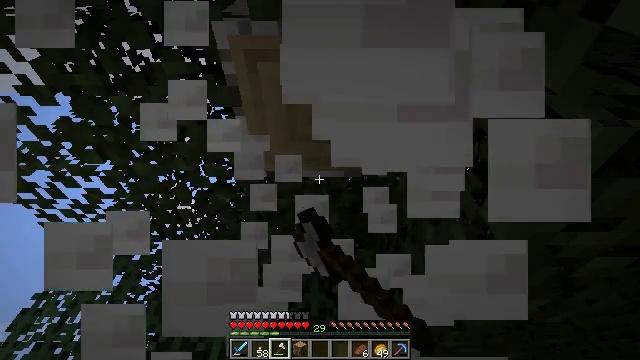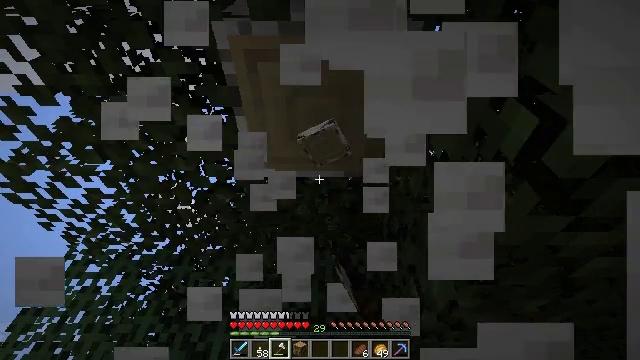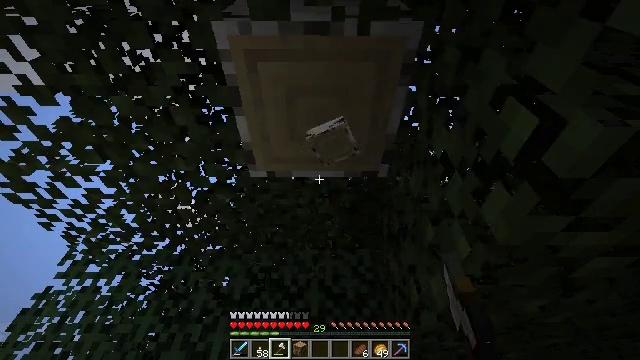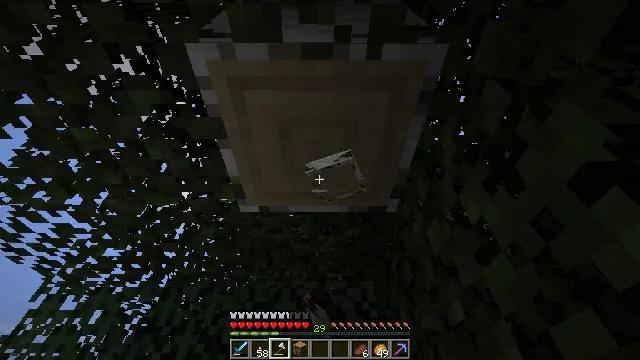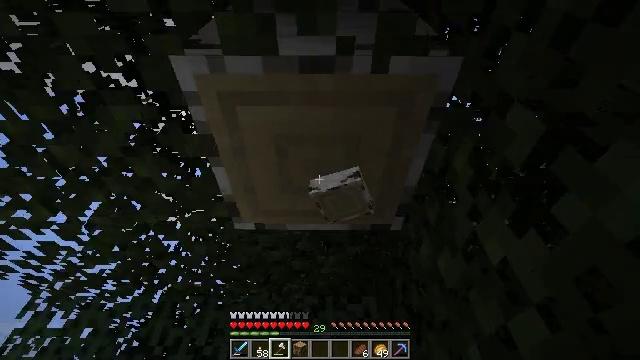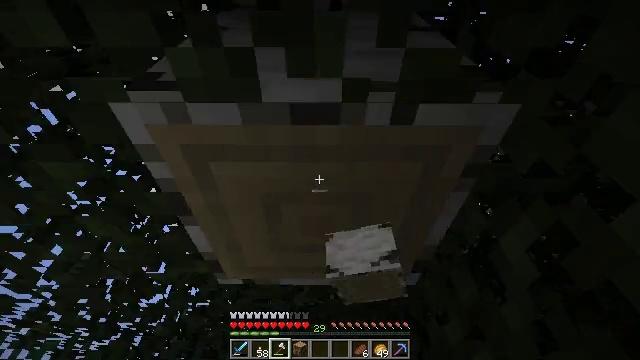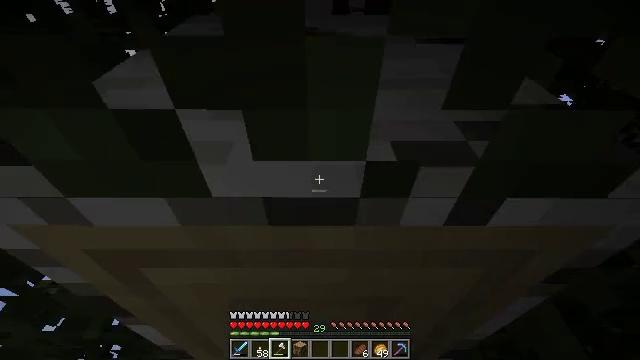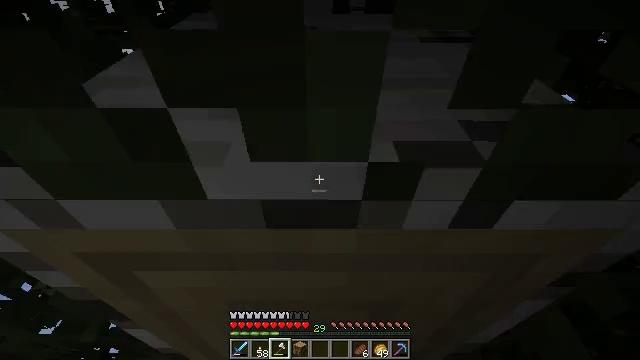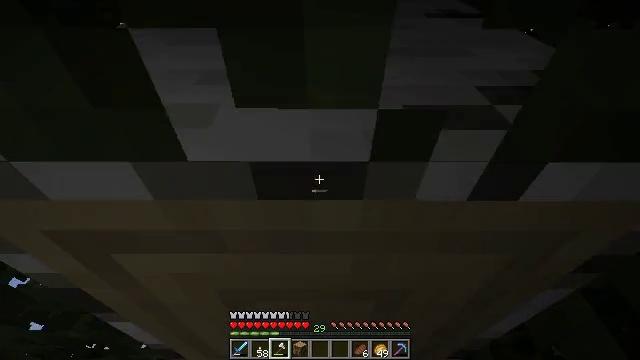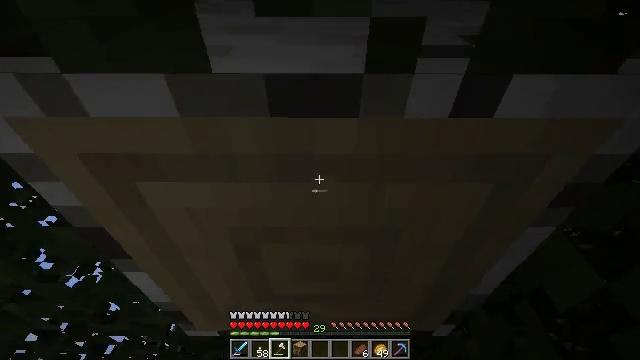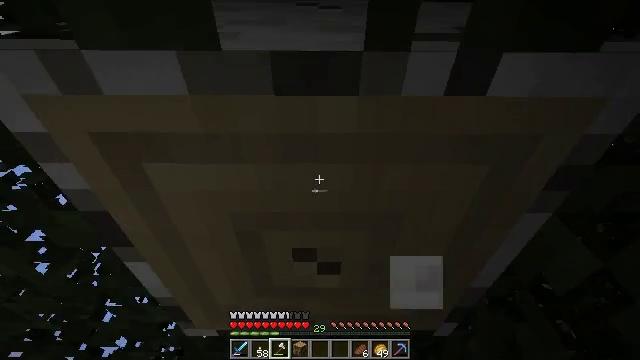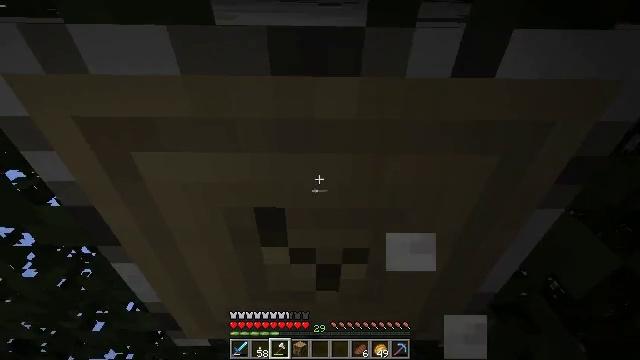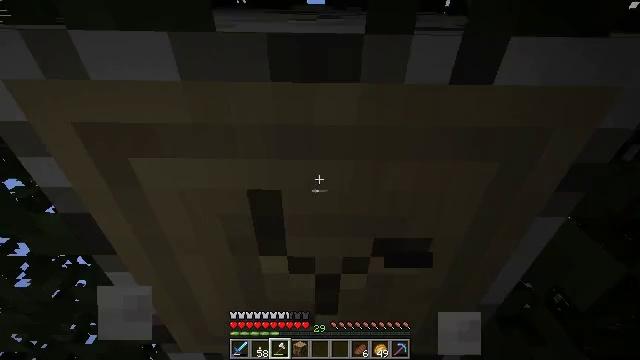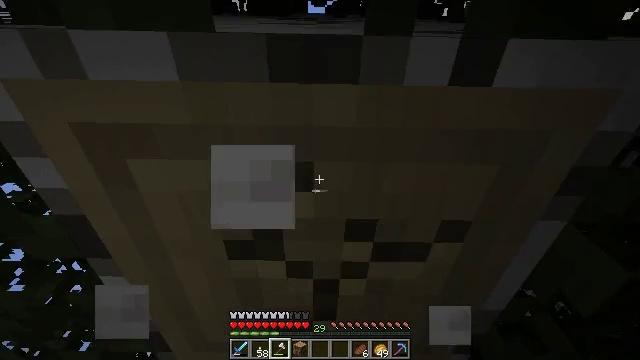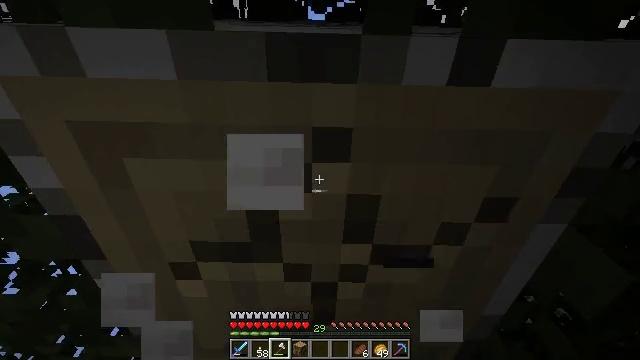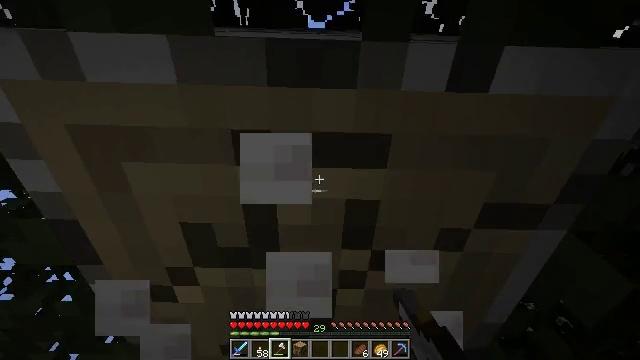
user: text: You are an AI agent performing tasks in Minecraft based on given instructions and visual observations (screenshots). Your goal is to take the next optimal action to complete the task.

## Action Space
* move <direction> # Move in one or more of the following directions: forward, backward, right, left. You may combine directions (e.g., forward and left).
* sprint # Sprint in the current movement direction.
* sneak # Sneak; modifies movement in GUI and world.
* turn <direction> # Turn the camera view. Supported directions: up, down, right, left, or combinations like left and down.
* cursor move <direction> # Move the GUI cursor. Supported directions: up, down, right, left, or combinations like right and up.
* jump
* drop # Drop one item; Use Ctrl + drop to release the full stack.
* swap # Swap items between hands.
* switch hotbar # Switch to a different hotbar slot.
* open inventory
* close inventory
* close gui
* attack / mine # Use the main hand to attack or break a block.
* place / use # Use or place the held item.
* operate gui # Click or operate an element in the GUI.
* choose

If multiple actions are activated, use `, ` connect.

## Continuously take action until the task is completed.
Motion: motion action
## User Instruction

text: Break the birch log in the forest.
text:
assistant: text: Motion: attack / mine
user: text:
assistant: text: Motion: attack / mine
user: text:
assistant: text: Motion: move forward, jump
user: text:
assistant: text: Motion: move forward, jump
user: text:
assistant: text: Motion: move forward, jump
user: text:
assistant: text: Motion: move forward, jump
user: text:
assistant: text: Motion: move forward
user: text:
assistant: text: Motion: no_op
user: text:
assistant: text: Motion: turn up
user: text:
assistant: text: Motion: turn up, attack / mine
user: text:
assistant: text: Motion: turn up, attack / mine
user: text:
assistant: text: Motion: turn up, attack / mine
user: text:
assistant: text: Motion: turn up, attack / mine
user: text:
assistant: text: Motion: turn up, attack / mine
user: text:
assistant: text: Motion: turn up, attack / mine
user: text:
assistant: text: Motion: turn up, attack / mine
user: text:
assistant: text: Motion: turn left and down, attack / mine
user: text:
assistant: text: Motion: attack / mine
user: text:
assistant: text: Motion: attack / mine
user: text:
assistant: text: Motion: attack / mine
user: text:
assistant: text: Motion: attack / mine
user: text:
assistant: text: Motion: attack / mine
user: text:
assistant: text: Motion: turn right and up, attack / mine
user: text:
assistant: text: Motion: turn right and up, attack / mine
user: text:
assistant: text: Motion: turn up, attack / mine
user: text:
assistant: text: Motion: attack / mine
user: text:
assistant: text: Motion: attack / mine
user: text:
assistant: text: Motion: attack / mine
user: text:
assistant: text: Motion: attack / mine
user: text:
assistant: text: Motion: attack / mine